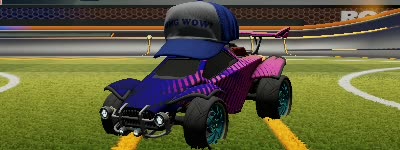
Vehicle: octane